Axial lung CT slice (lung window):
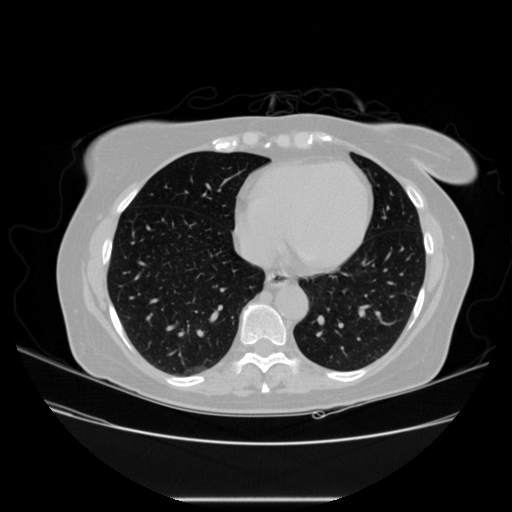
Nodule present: no